Interaction volume radius: 5 \u00c5
Interaction volume height: 10 \u00c5
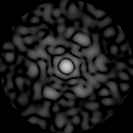
Disorder parameter: 0.8502